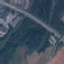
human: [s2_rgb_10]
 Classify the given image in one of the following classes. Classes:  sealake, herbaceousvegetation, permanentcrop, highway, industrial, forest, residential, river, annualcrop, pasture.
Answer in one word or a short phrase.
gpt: Highway